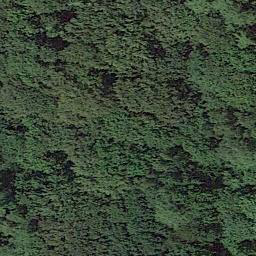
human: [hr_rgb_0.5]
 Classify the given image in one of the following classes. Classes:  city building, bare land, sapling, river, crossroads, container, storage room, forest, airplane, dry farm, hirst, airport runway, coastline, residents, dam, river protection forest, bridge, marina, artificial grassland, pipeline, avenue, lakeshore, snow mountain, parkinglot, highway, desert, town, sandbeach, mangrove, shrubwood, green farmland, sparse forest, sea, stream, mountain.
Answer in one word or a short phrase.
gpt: forest